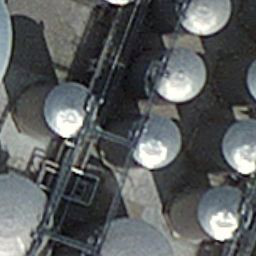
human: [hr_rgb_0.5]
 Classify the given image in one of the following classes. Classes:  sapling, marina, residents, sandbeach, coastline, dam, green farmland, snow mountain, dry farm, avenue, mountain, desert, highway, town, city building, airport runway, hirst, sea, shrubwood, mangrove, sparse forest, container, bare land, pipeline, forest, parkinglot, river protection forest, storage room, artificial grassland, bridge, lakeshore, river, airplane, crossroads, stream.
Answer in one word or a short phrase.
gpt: storage room